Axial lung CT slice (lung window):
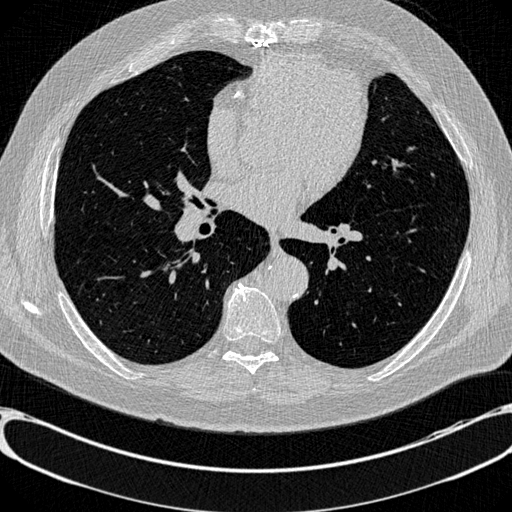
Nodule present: no